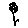
Label: flower